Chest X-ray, PA view. Patient: 53 years old, sex M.
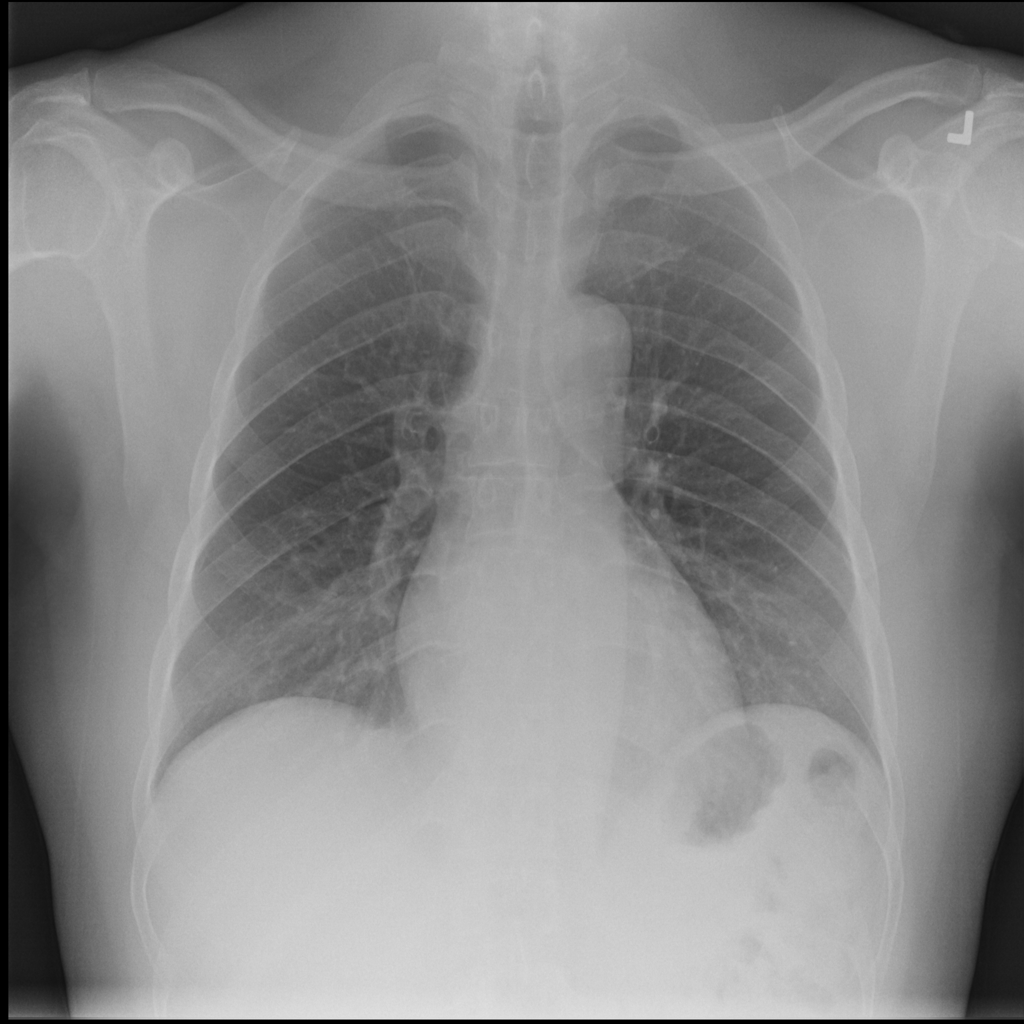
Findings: No Finding